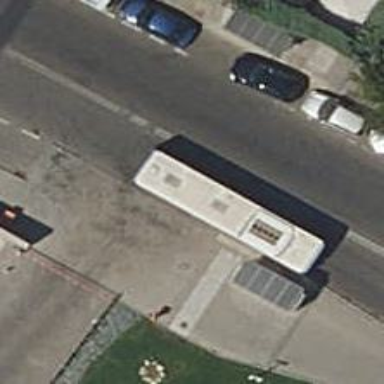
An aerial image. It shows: Public transport stop position.